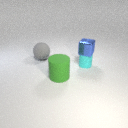
small cyan rubber cylinder behind large green rubber cylinder